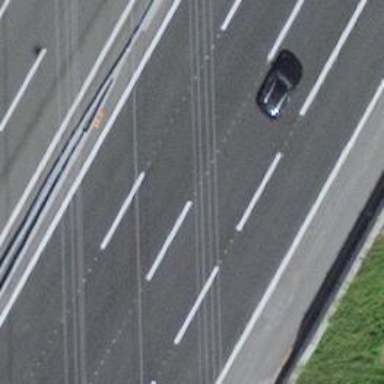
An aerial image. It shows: Asphalt motorway.